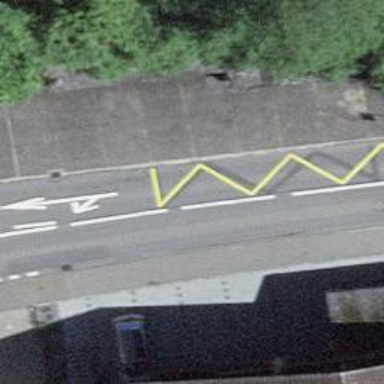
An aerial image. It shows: Bus stop with stop position for public transport.